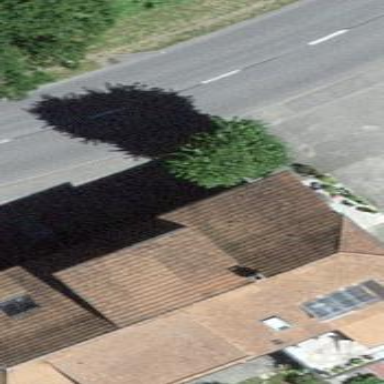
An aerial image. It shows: Residential building.